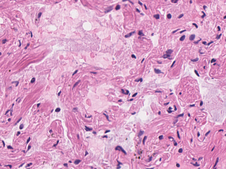
Tumor epithelial tissue: no
Tumor-associated stroma tissue: no
Normal tissue: yes